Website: crate-barrel
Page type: billing-address
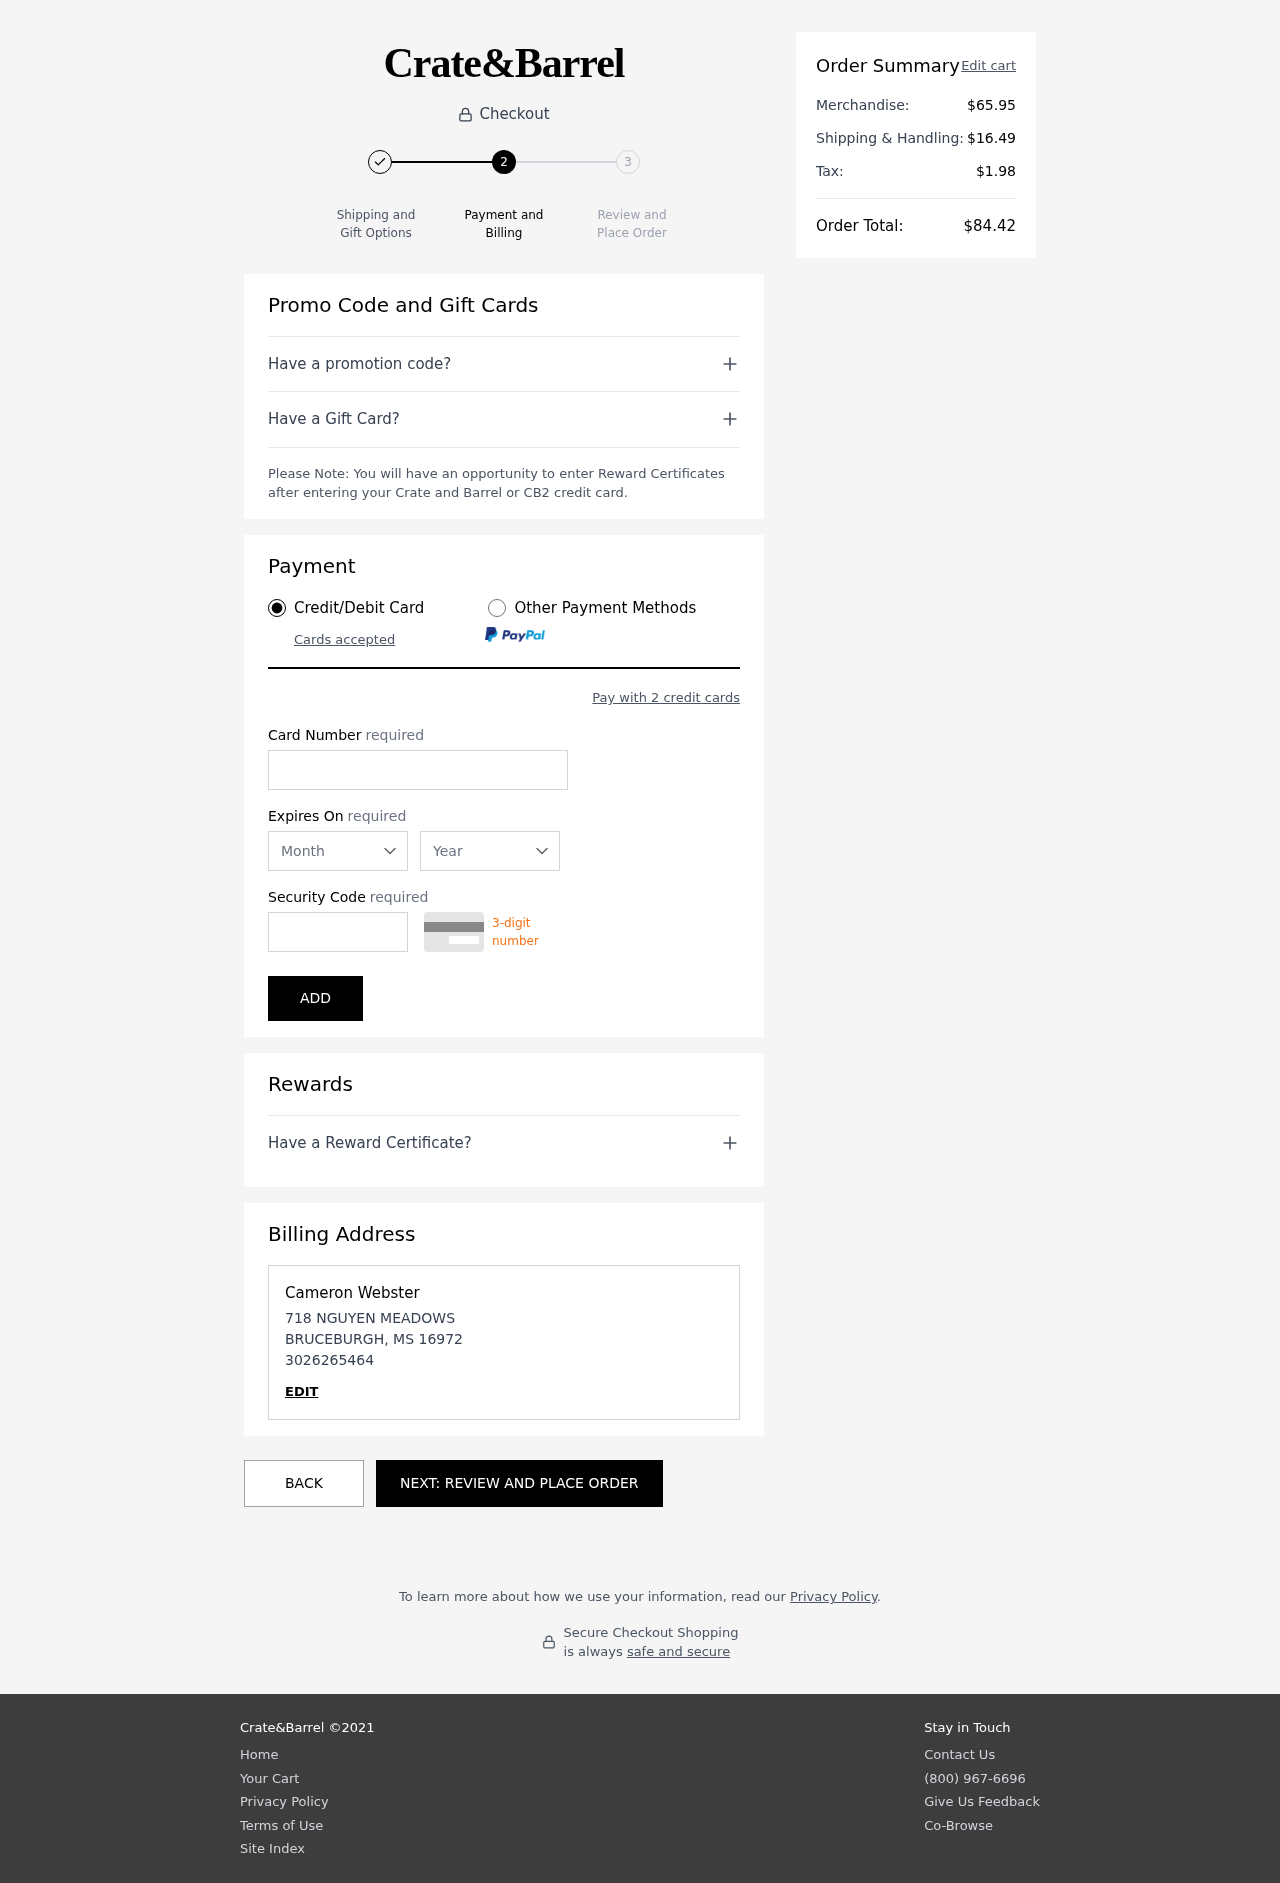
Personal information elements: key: PII_CARD_CVV
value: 077
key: PII_CARD_EXPIRY_MONTH
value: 02
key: PII_CARD_EXPIRY_YEAR
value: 30
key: PII_CARD_NUMBER
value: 6011 5607 7874 3697
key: PII_CITY
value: BRUCEBURGH
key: PII_FULLNAME
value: Cameron Webster
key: PII_PHONE
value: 3026265464
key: PII_POSTCODE
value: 16972
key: PII_STATE_ABBR
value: MS
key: PII_STREET
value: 718 NGUYEN MEADOWS
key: PII_FIRSTNAME
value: Cameron
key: PII_LASTNAME
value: Webster
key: PII_PHONE_LINE
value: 5464
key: PII_PHONE_SUFFIX
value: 5464
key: PII_POSTCODE_FULL
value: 16972
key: PII_PHONE2
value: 3026265464
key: PII_PHONE3
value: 3026265464
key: PII_FULLNAME2
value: Cameron Webster
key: PII_FULLNAME3
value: Cameron Webster
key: PII_FIRSTNAME2
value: Cameron
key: PII_FIRSTNAME3
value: Cameron
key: PII_LASTNAME2
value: Webster
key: PII_LASTNAME3
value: Webster
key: PII_FIRSTNAME_DERIVED
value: Cameron
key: PII_LASTNAME_DERIVED
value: Webster
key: PII_PHONE_NUMERIC
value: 3026265464
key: PII_PHONE_LINE_NUMERIC
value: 5464
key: PII_PHONE_SUFFIX_NUMERIC
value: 5464
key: PII_POSTCODE_NUMERIC
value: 16972
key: PII_PHONE2_NUMERIC
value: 3026265464
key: PII_PHONE3_NUMERIC
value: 3026265464
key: PII_FULLNAME_DERIVED
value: Cameron Webster
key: PII_NAME_FULL_DERIVED
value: Cameron Webster
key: PII_PHONE_DIGITS
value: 3026265464
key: PII_PHONE_LAST4
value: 5464
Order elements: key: ORDER_SUBTOTAL
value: $65.95
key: ORDER_SHIPPING_COST
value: $16.49
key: ORDER_TAX
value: $1.98
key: ORDER_TOTAL
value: $84.42